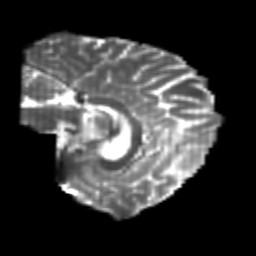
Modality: T2w
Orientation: sagittal
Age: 24
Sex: female
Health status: healthy
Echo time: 0.074 s